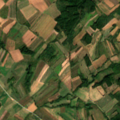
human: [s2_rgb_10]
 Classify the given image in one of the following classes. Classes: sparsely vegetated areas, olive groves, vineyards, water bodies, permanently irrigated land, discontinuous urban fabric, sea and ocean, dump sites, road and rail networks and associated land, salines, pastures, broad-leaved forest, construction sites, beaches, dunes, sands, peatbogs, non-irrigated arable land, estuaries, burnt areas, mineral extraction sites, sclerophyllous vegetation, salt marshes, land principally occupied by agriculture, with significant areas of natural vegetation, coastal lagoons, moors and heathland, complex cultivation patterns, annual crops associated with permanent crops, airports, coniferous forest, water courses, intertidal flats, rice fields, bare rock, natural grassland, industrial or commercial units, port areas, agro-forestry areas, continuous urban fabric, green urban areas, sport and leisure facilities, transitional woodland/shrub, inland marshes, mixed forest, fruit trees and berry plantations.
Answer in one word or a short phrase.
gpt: non-irrigated arable land, complex cultivation patterns, land principally occupied by agriculture, with significant areas of natural vegetation